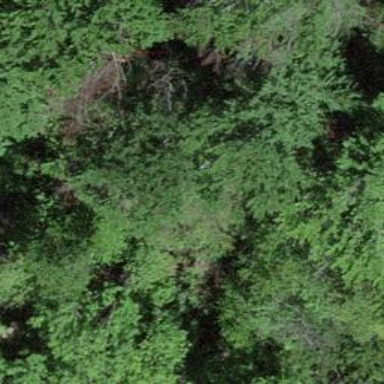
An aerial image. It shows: Natural monument featuring broadleaved deciduous tree.